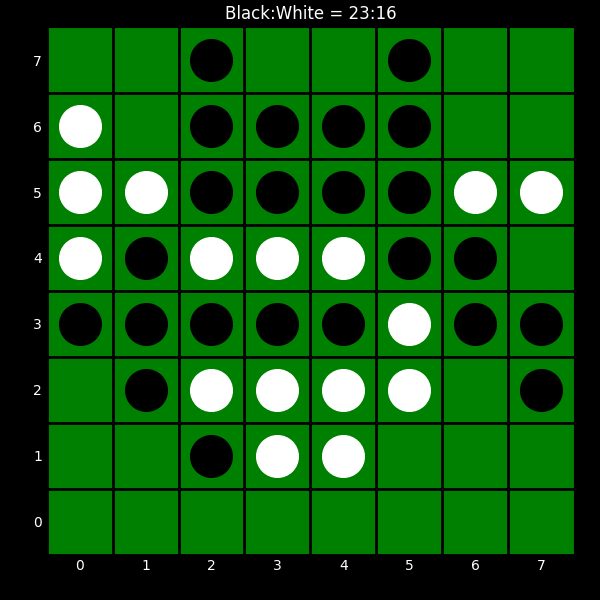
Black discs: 23
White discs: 16